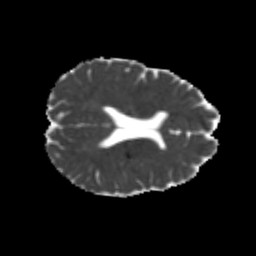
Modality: MD
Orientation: axial
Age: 21
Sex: female
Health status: healthy
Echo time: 0.074 s